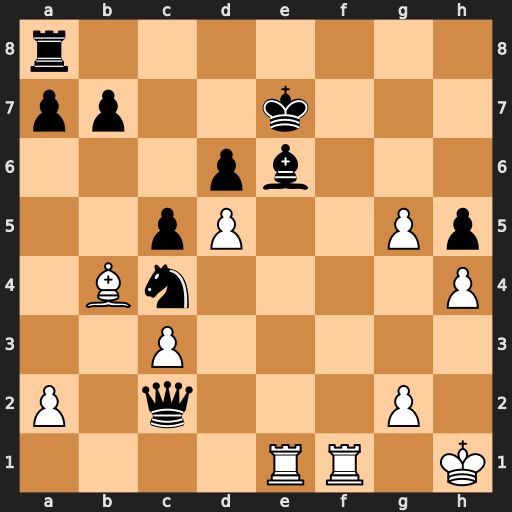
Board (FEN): r7/pp2k3/3pb3/2pP2Pp/1Bn4P/2P5/P1q3P1/4RR1K
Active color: w
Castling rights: -
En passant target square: c6
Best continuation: Rxe6+ Kd7 Rf7+